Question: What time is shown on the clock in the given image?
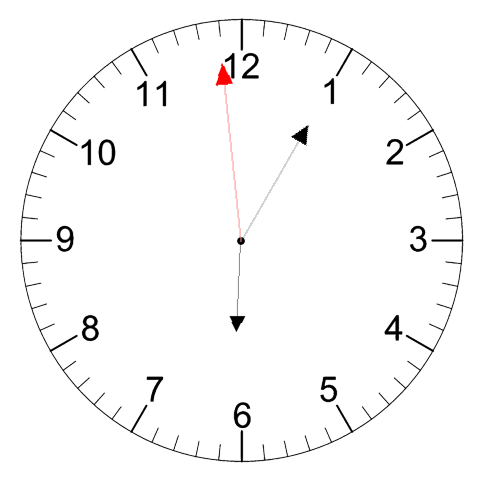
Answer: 06:04:59